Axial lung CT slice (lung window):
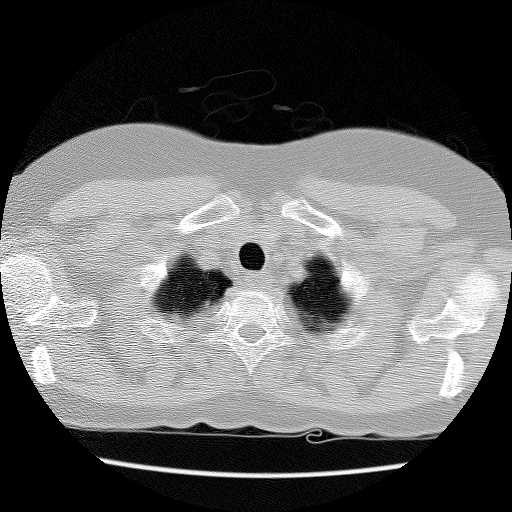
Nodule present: no